Interaction volume radius: 10 \u00c5
Interaction volume height: 35 \u00c5
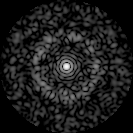
Disorder parameter: 0.8374